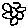
Label: flower